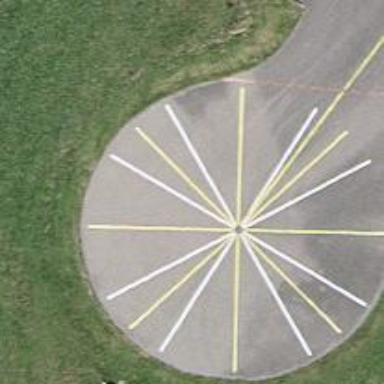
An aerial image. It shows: Compass rose at the airport.